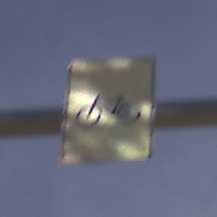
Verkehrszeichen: RadverkehrOhnePfeilsymbol
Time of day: MorningAfternoon
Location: Outdoor (Nature)
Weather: PartlyCloudy
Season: NotSpecified
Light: Natural